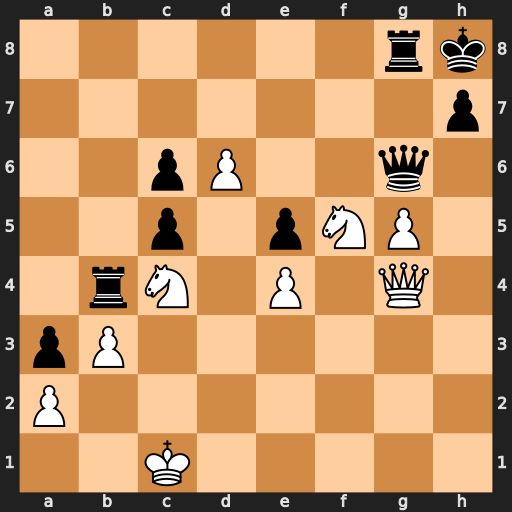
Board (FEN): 6rk/7p/2pP2q1/2p1pNP1/1rN1P1Q1/pP6/P7/2K5
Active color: w
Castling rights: -
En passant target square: -
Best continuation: Nxe5 Qe6 Qf4